Question: I would like to show a bunch of vertical bars, and on the click of a button have the first one swap places with a randomly selected one. I want this to be animated and the gif below shows the closest I've come, but as you can see, , which I do not want.

I've tried a few different approaches. The most elegant one I think would be to have the array of values which I iterate through to show the bars be a state variable, and when the array is sorted, the list just reloads and the swapping is animated. However, this didn't result in a swapping effect. It would just shrink and grow the respective bars to match the sizes of the array elements that were swapped :( I still feel like this might be the best approach, so I'm open to completely changing the implementation.
So the closest I've come is what you see in the gif, but it's hacky and I don't like the flashing of the entire view when it reloads. I'm using matchedGeometryEffect (hero animation) and even to get that working, I had to have a state variable that would reload the view. As you will see in the code below, this forces me to have an if/else even if I am just reloading the view under either condition. So I don't truly need the if(animate){} else {}, but using a hero animation forces me to.
Here's my code:
'''
import SwiftUI
class SortElement: Identifiable{
var id: Int
var name: String
var color: Color
var height: CGFloat
init(id: Int, name: String, color: Color, height: CGFloat){
self.id = id
self.name = name
self.color = color
self.height = height
}
}
struct SortArrayAnimationDemo: View {
@Namespace private var animationSwap
@State private var animate: Bool = false
private static var sortableElements: [SortElement] = [
SortElement(id: 6, name:"6", color: Color(UIColor.lightGray), height: 60),
SortElement(id: 2, name:"2", color: Color(UIColor.lightGray), height: 20),
SortElement(id: 5, name:"5", color: Color(UIColor.lightGray), height: 50),
SortElement(id: 1, name:"1", color: Color(UIColor.lightGray), height: 10),
SortElement(id: 3, name:"3", color: Color(UIColor.lightGray), height: 30),
SortElement(id: 9, name:"9", color: Color(UIColor.lightGray), height: 90),
SortElement(id: 4, name:"4", color: Color(UIColor.lightGray), height: 40),
SortElement(id: 8, name:"8", color: Color(UIColor.lightGray), height: 80)
]
var body: some View {
VStack{
RoundedRectangle(cornerRadius: 10.0)
.fill(Color.blue)
.frame(width: 200.0, height: 20.0)
if(animate){
fetchSwappingView()
}else {
fetchSwappingView()
}
RoundedRectangle(cornerRadius: 10.0)
.fill(Color.blue)
.frame(width: 200.0, height: 20.0)
Button(action: { doAnimate() }) { Text("Swap!") }.padding(.top, 30)
}//vstack
}
@ViewBuilder
private func fetchSwappingView() -> some View {
HStack(alignment: .bottom){
RoundedRectangle(cornerRadius: 10.0)
.fill(Color.red)
.frame(width: 30.0, height: 100.0)
ForEach(0..<SortArrayAnimationDemo.sortableElements.count) { i in
let sortableElement = SortArrayAnimationDemo.sortableElements[i]
RoundedRectangle(cornerRadius: 10.0)
.fill(Color.gray)
.frame(width: 20.0, height: sortableElement.height)
.matchedGeometryEffect(id: sortableElement.id,
in: animationSwap,
properties: .position)
}
RoundedRectangle(cornerRadius: 10.0)
.fill(Color.red)
.frame(width: 30.0, height: 100.0)
}//hstack
}
private func doAnimate() -> Void {
let randomIndex = Int.random(in: 1..<8)
let tmpLeftSortableElement: SortElement = SortArrayAnimationDemo.sortableElements[0]
SortArrayAnimationDemo.sortableElements[0] = SortArrayAnimationDemo.sortableElements[randomIndex]
SortArrayAnimationDemo.sortableElements[randomIndex] = tmpLeftSortableElement
withAnimation(.spring(dampingFraction: 0.7).speed(1.5).delay(0.05)){
animate.toggle()
}
}
}
'''
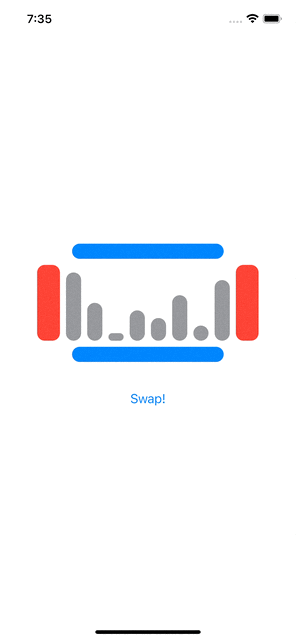
Answer: Your code has a couple problems. First, you're working around the immutability of 'struct's with this:
'''
private static var sortableElements: [SortElement] = [
'''
'static' isn't going to make SwiftUI refresh the view. I think you found this out too, so added another '@State':
'''
@State private var animate: Bool = false
...
if (animate) {
fetchSwappingView()
} else {
fetchSwappingView()
}
'''
Well... this is where your flashing is coming from. The default <URL> applied to an if-else is a simple fade, which is what you're seeing.
But, if you think about it, this if-else doesn't make any sense. There's no need for an intermediary 'animate' state -- just let SwiftUI do the work!
You were initially on the right track.
> The most elegant one I think would be to have the array of values which I iterate through to show the bars be a state variable, and when the array is sorted, the list just reloads and the swapping is animated. However, I still feel like this might be the best approach, so I'm open to completely changing the implementation.
---
As you thought, the better way would be to just have a single '@State' array of 'SortElement's. I'll get to the swapping effect problem in a bit -- first, replace 'private static var' with '@State private var':
'''
@State private var sortableElements: [SortElement] = [
'''
This makes it possible to directly modify 'sortableElements'. Now, in your 'doAnimate' function, just set 'sortableElements' instead of doing all sorts of weird stuff.
'''
private func doAnimate() -> Void {
let randomIndex = Int.random(in: 1..<8)
let tmpLeftSortableElement: SortElement = sortableElements[0]
withAnimation(.spring(dampingFraction: 0.7).speed(1.5).delay(0.05)){
sortableElements[0] = sortableElements[randomIndex]
sortableElements[randomIndex] = tmpLeftSortableElement
}
}
'''
Don't forget to also replace
'''
if (animate) {
fetchSwappingView()
} else {
fetchSwappingView()
}
'''
with:
'''
fetchSwappingView()
'''
At this point, your result should look like this:
<URL>
This matches your problem description: the heights change fine, but there's no animation!
> this didn't result in a swapping effect. It would just shrink and grow the respective bars to match the sizes of the array elements that were swapped :(
The problem is here:
'''
ForEach(0..<sortableElements.count) { i in
'''
Since you're simply looping over 'sortableElements.count', SwiftUI has no idea how the order changed. Instead, you should directly loop over 'sortableElements'. The array's elements, 'SortElement', all conform to 'Identifiable' -- so SwiftUI can now <URL>.
'''
ForEach(sortableElements) { element in
RoundedRectangle(cornerRadius: 10.0)
.fill(Color.gray)
.frame(width: 20.0, height: element.height)
.matchedGeometryEffect(
id: element.id,
in: animationSwap,
properties: .position
)
}
'''
Here's the final code:
'''
struct SortArrayAnimationDemo: View {
@Namespace private var animationSwap
@State private var sortableElements: [SortElement] = [
SortElement(id: 6, name:"6", color: Color(UIColor.lightGray), height: 60),
SortElement(id: 2, name:"2", color: Color(UIColor.lightGray), height: 20),
SortElement(id: 5, name:"5", color: Color(UIColor.lightGray), height: 50),
SortElement(id: 1, name:"1", color: Color(UIColor.lightGray), height: 10),
SortElement(id: 3, name:"3", color: Color(UIColor.lightGray), height: 30),
SortElement(id: 9, name:"9", color: Color(UIColor.lightGray), height: 90),
SortElement(id: 4, name:"4", color: Color(UIColor.lightGray), height: 40),
SortElement(id: 8, name:"8", color: Color(UIColor.lightGray), height: 80)
]
var body: some View {
VStack{
RoundedRectangle(cornerRadius: 10.0)
.fill(Color.blue)
.frame(width: 200.0, height: 20.0)
fetchSwappingView() /// NO if else needed!
RoundedRectangle(cornerRadius: 10.0)
.fill(Color.blue)
.frame(width: 200.0, height: 20.0)
Button(action: { doAnimate() }) { Text("Swap!") }.padding(.top, 30)
}//vstack
}
@ViewBuilder
private func fetchSwappingView() -> some View {
HStack(alignment: .bottom){
RoundedRectangle(cornerRadius: 10.0)
.fill(Color.red)
.frame(width: 30.0, height: 100.0)
/// directly loop over 'sortableElements' instead of its count
ForEach(sortableElements) { element in
RoundedRectangle(cornerRadius: 10.0)
.fill(Color.gray)
.frame(width: 20.0, height: element.height)
.matchedGeometryEffect(
id: element.id,
in: animationSwap,
properties: .position
)
}
RoundedRectangle(cornerRadius: 10.0)
.fill(Color.red)
.frame(width: 30.0, height: 100.0)
}//hstack
}
private func doAnimate() -> Void {
let randomIndex = Int.random(in: 1..<8)
let tmpLeftSortableElement: SortElement = sortableElements[0]
/// directly set 'sortableElements'
withAnimation(.spring(dampingFraction: 0.7).speed(1.5).delay(0.05)){
sortableElements[0] = sortableElements[randomIndex]
sortableElements[randomIndex] = tmpLeftSortableElement
}
}
}
'''
Result:
<URL>